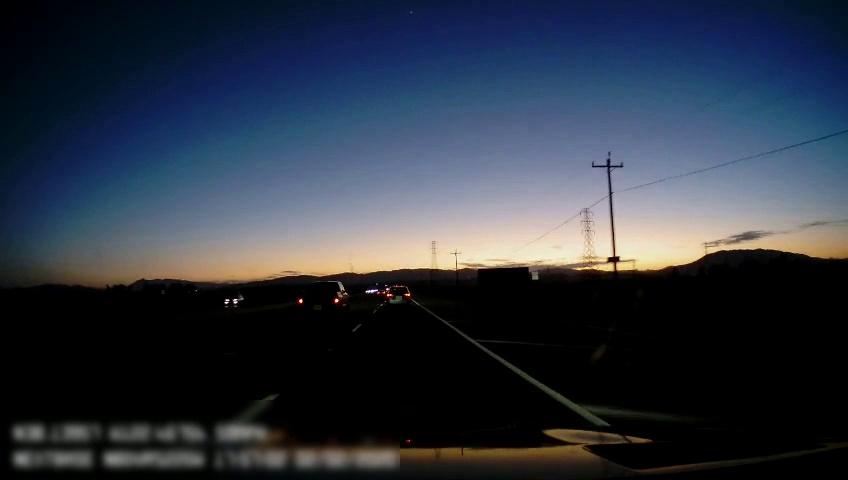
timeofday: Dusk/Dawn/Twilight
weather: Sunny
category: Drivable Space
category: Vehicles | Car
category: Vehicles | SUV
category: Vehicles | Truck
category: Lanes | Current Lane
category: Lanes | Current Lane
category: Lanes | Alternate Lane